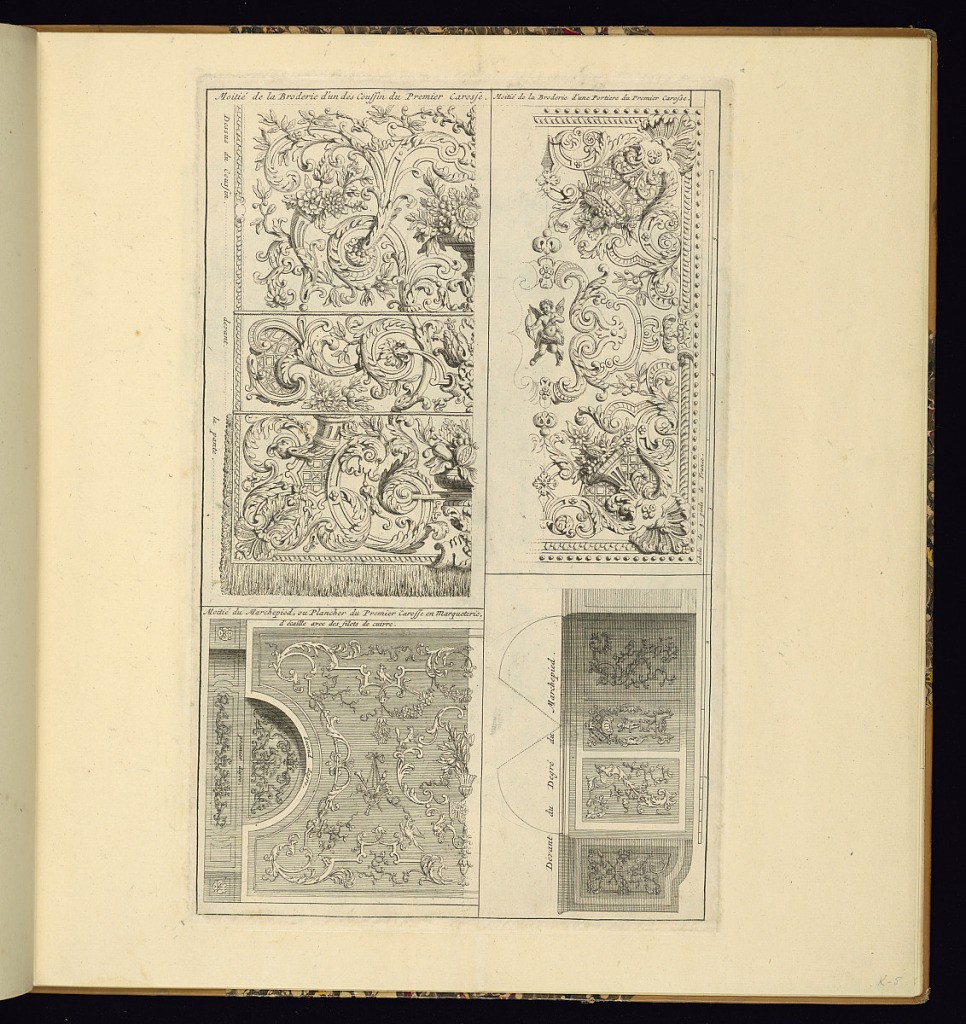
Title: Embroidery and Marquetry Designs for a Carriage
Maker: Bernard Picart, 1673–1733
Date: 1713
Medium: Engraving on laid paper
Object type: Print
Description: Embroidery and marquetry designs for a carriage with ornament motifs such as rinceaux, fruits, and winged putti.